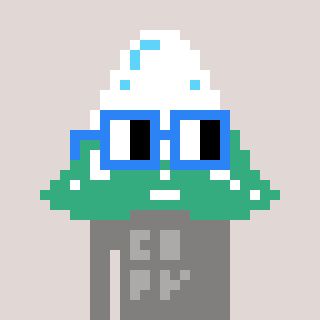
a pixel art character with square blue glasses, a snowy mountain-shaped head and a bluegrey-colored body on a warm background